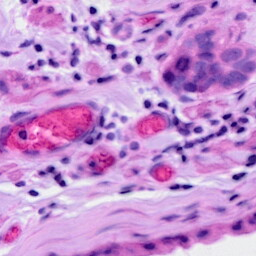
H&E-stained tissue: Ovarian